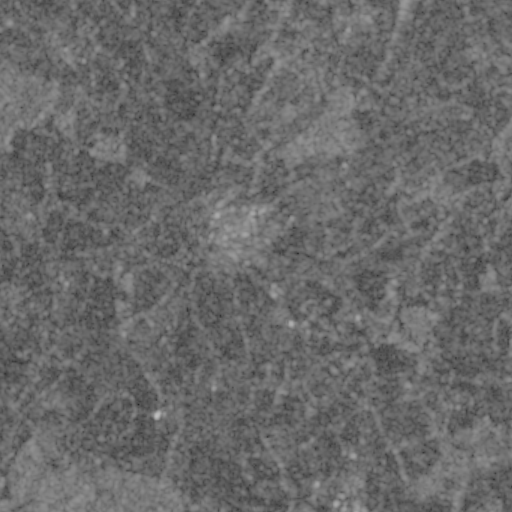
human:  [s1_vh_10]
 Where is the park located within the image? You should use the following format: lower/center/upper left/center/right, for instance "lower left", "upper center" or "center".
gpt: The park is located in the upper center of the image.
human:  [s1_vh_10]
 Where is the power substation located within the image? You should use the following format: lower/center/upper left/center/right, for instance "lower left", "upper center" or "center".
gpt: The power substation is located in the center of the image.
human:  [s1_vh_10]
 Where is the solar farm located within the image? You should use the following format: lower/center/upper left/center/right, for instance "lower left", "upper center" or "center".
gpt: The solar farm is located in the lower right of the image.
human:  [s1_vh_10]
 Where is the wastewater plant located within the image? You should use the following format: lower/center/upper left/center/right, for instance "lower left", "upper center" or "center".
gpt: The wastewater plant is located in the lower center of the image.
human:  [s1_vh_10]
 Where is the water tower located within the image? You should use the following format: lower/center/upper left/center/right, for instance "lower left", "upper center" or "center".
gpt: The water tower is located in the center of the image.
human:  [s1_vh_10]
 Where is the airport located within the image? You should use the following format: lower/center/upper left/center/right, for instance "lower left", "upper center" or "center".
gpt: There is no airport in the image.

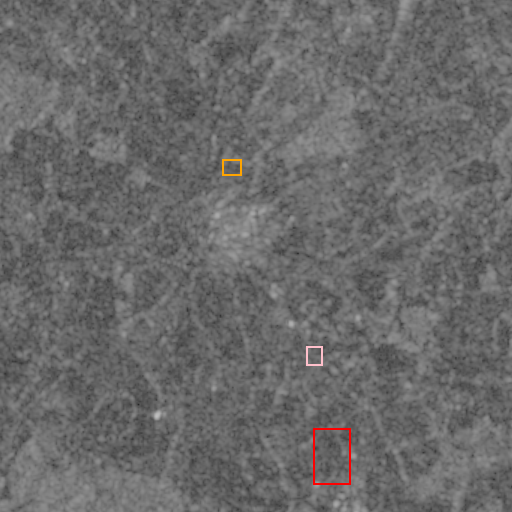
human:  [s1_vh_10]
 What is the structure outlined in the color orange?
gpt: The structure outlined in orange is a park.
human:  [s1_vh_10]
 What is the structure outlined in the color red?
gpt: The structure outlined in red is a solar farm.
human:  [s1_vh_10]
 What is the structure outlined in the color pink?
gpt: The structure outlined in pink is a wastewater plant.
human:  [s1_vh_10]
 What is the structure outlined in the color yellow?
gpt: There is no yellow outline.